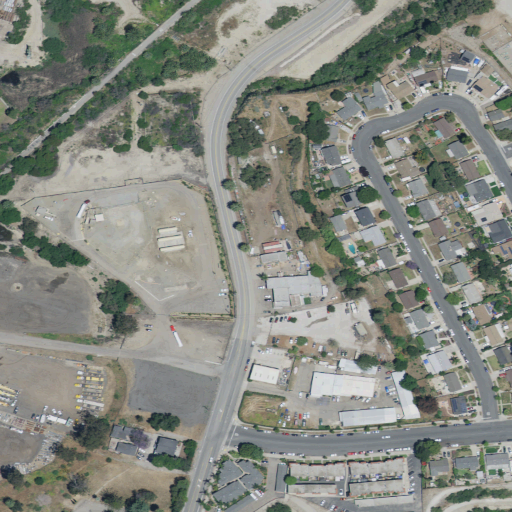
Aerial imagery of bench in California named Gosnell Hill containing medium intensity development, low intensity development, high intensity development, shrub, and open development